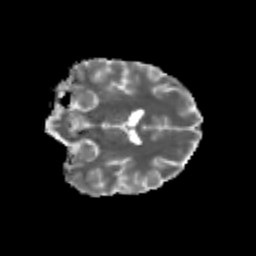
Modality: MD
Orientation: coronal
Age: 19
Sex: female
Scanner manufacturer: siemens
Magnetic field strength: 3 T
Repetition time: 3.5 s
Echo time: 0.125 s